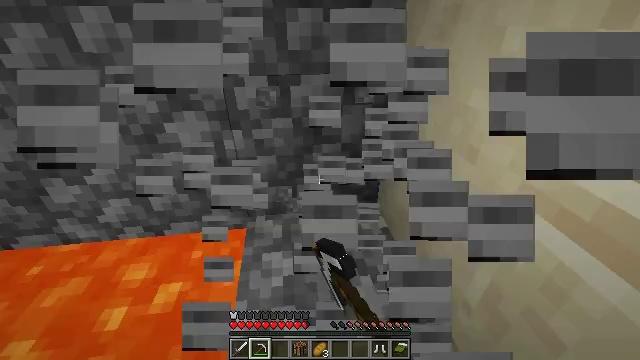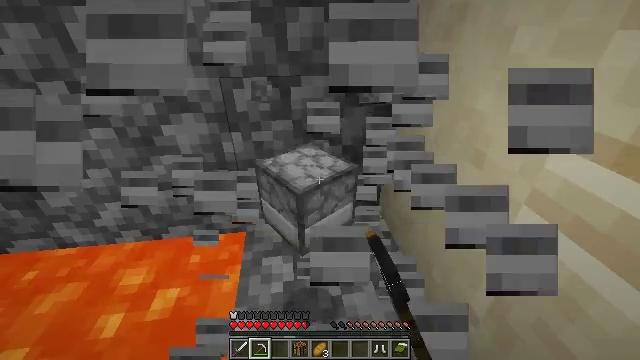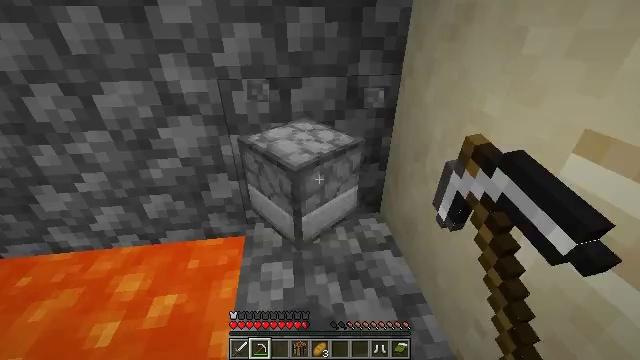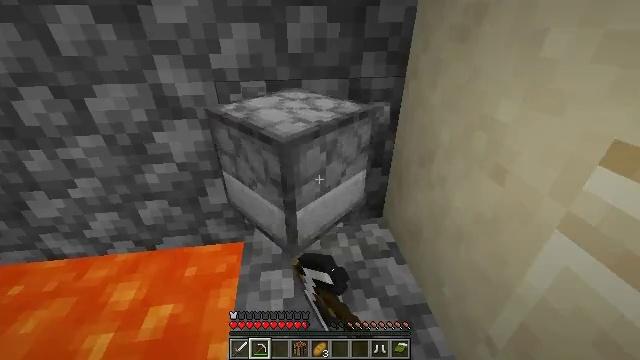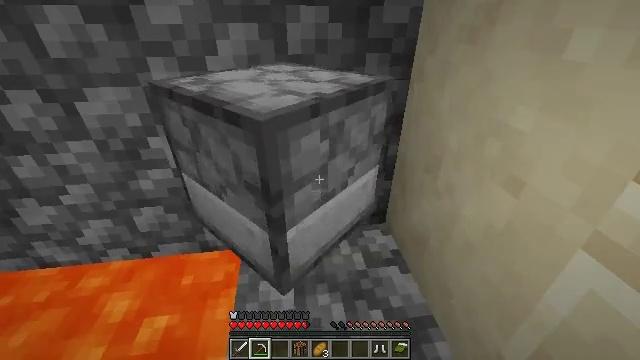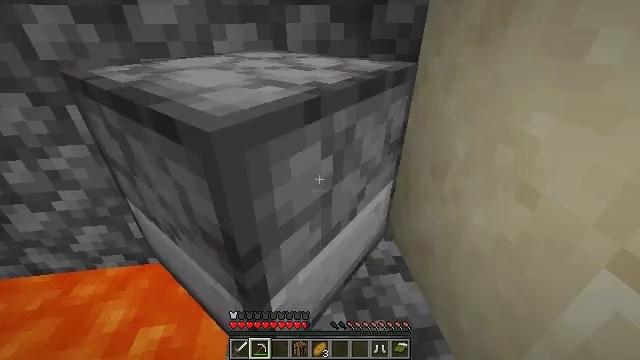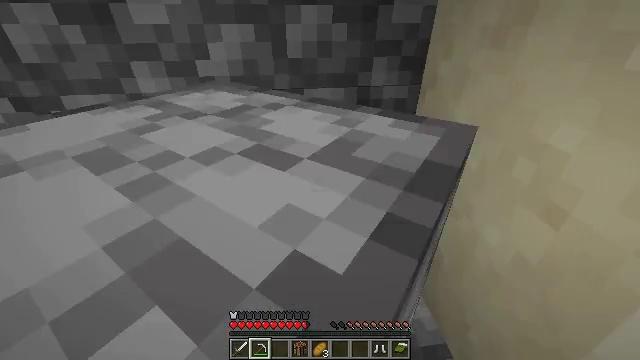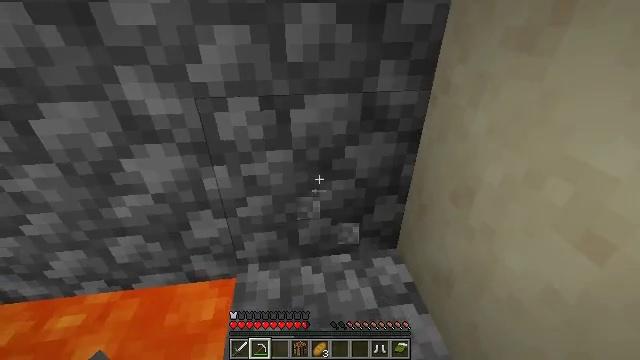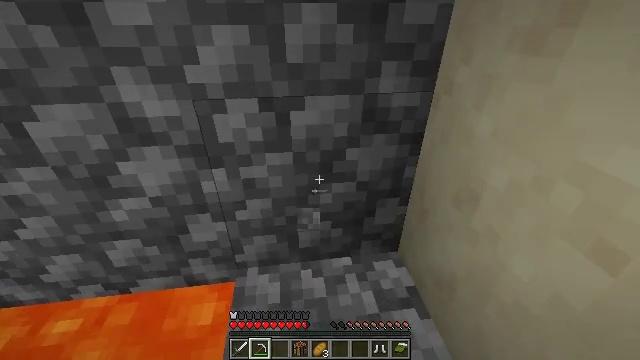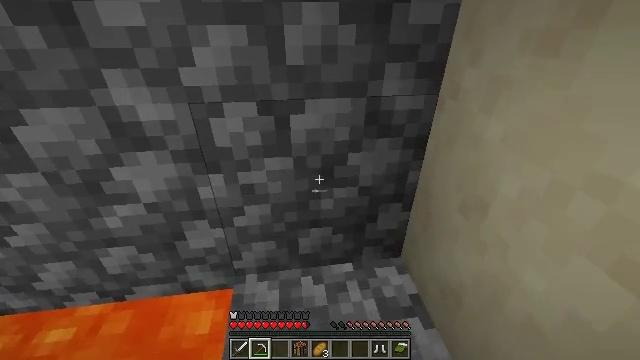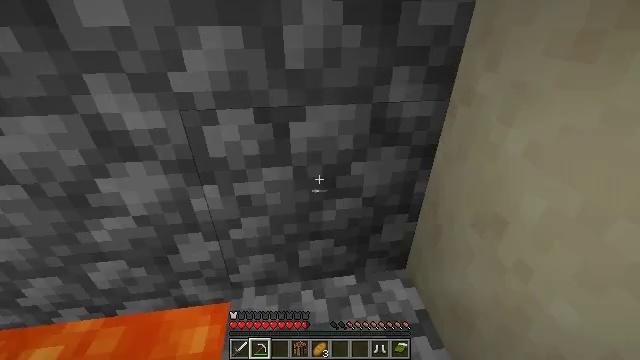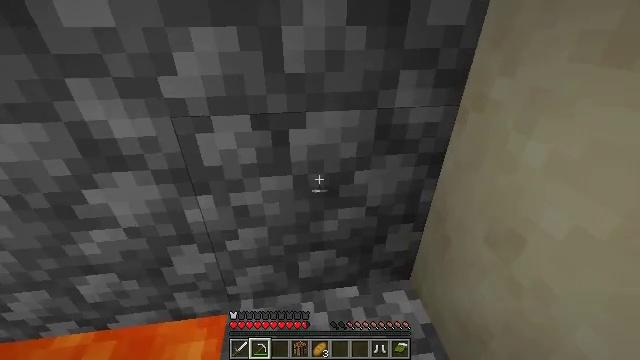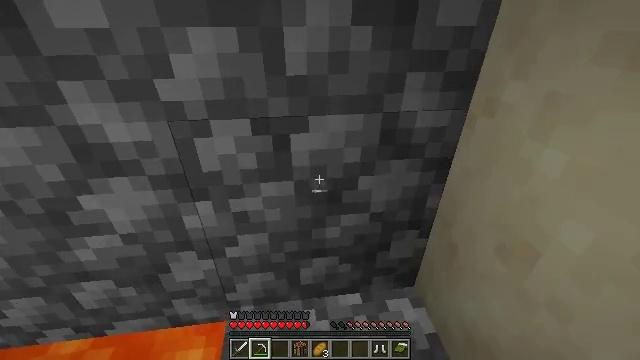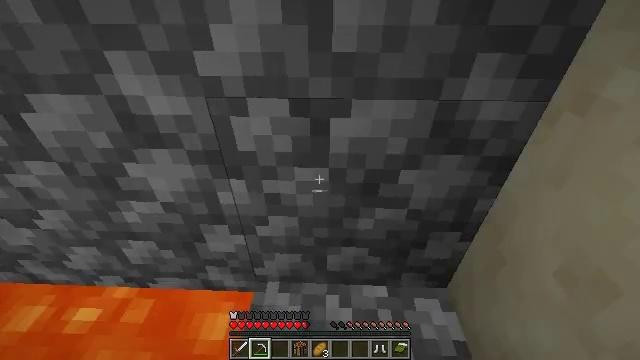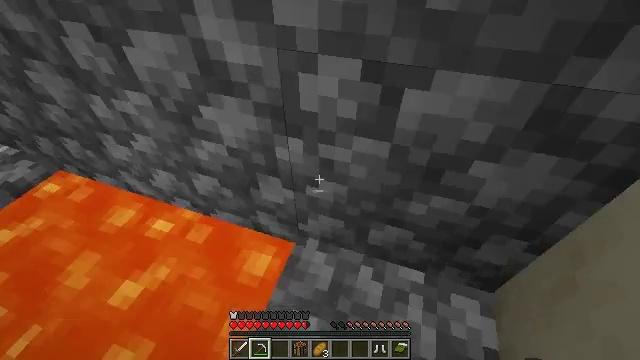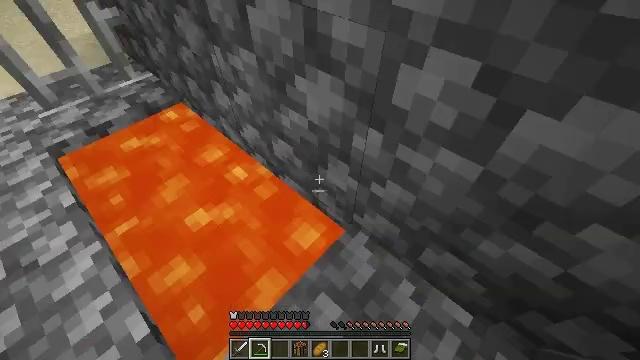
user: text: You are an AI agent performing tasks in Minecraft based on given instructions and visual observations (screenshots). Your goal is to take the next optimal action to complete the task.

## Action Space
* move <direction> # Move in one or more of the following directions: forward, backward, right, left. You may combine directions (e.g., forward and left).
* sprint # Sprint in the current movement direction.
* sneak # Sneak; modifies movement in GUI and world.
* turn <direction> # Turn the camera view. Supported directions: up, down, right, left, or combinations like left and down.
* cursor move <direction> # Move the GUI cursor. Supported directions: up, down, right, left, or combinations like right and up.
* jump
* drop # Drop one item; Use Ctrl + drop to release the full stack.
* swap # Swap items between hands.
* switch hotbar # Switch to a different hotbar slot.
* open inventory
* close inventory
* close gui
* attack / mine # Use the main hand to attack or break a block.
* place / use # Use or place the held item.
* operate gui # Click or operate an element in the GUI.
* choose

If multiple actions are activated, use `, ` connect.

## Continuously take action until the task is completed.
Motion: motion action
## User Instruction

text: Collect books by breaking the bookshelf.
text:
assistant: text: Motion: move forward, sneak, attack / mine
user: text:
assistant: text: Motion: move forward, sneak, attack / mine
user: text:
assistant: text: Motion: move forward, sneak, attack / mine
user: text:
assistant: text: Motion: move forward, sneak
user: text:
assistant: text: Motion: move forward, sneak
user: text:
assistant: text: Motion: move forward, sneak
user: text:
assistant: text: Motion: move forward, sneak
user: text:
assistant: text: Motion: move forward, sneak
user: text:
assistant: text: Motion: move forward, sneak
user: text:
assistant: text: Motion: move forward, sneak
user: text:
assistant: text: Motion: move forward, sneak
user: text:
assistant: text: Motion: move forward, sneak
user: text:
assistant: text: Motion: move forward, sneak, turn left and down
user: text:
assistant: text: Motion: move forward, sneak, turn left and down
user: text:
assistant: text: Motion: sneak, turn left and down
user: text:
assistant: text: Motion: sneak, turn left
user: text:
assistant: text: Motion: sneak, turn left and up
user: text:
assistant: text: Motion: sneak, turn left and up
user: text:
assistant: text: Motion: sneak, turn left and up
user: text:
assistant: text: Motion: sneak, turn up
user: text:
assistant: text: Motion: sneak, turn up
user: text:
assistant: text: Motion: sneak
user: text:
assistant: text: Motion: sneak, turn left and up
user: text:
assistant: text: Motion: move forward, sneak, turn left and up
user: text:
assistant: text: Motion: move forward and move left, sneak, turn left and up
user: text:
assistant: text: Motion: move forward and move left, sneak, turn left and up
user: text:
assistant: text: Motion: move forward and move left
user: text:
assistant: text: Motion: move forward and move left
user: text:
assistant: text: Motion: move forward and move left
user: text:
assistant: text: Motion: move forward and move left, turn left and down